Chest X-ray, PA view. Patient: 71 years old, sex M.
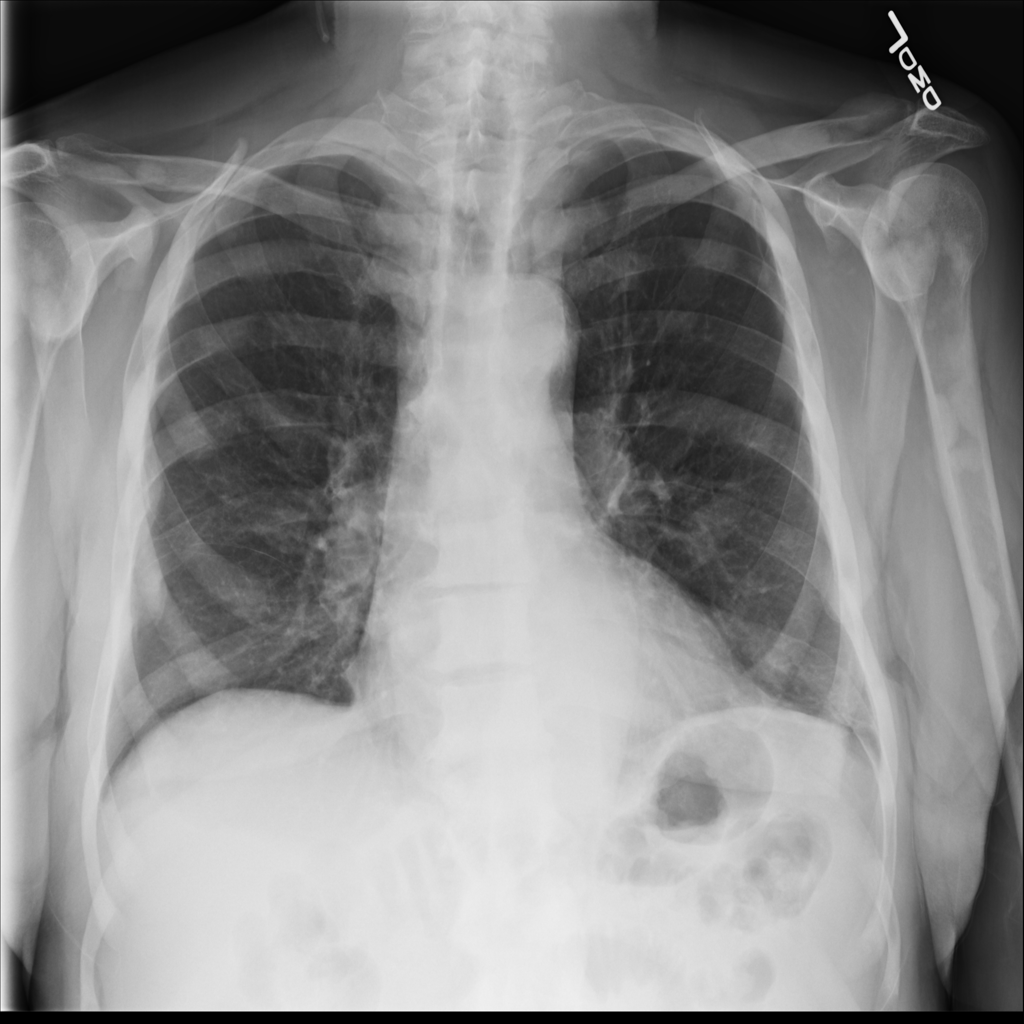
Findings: No Finding